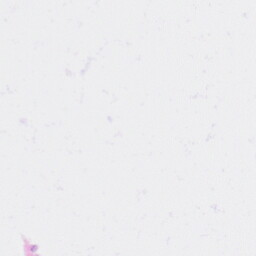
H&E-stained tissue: Kidney